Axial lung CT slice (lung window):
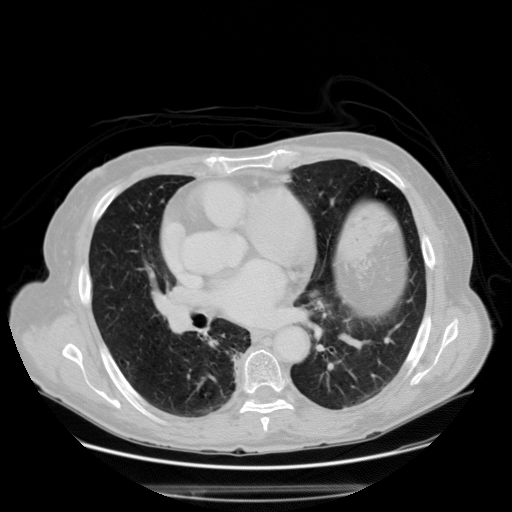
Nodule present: no